Aerial crown-view tile of a tropical tree (Barro Colorado Island, Panama), acquired 20250512:
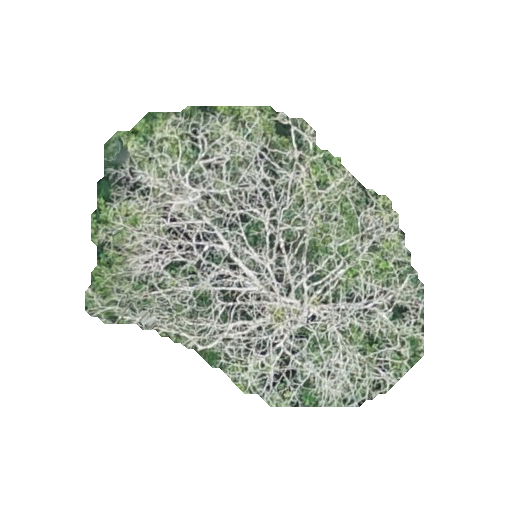
Species: Tabebuia rosea
GBIF accepted scientific name: Tabebuia rosea
Crown area: 109.579 m²